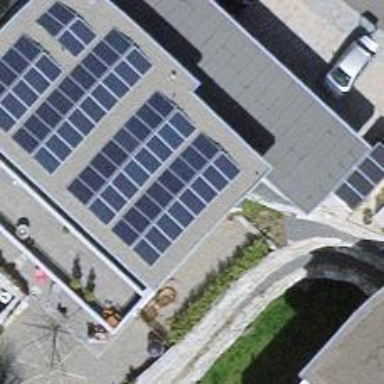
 consisting of solar photovoltaic panels."